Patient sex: F
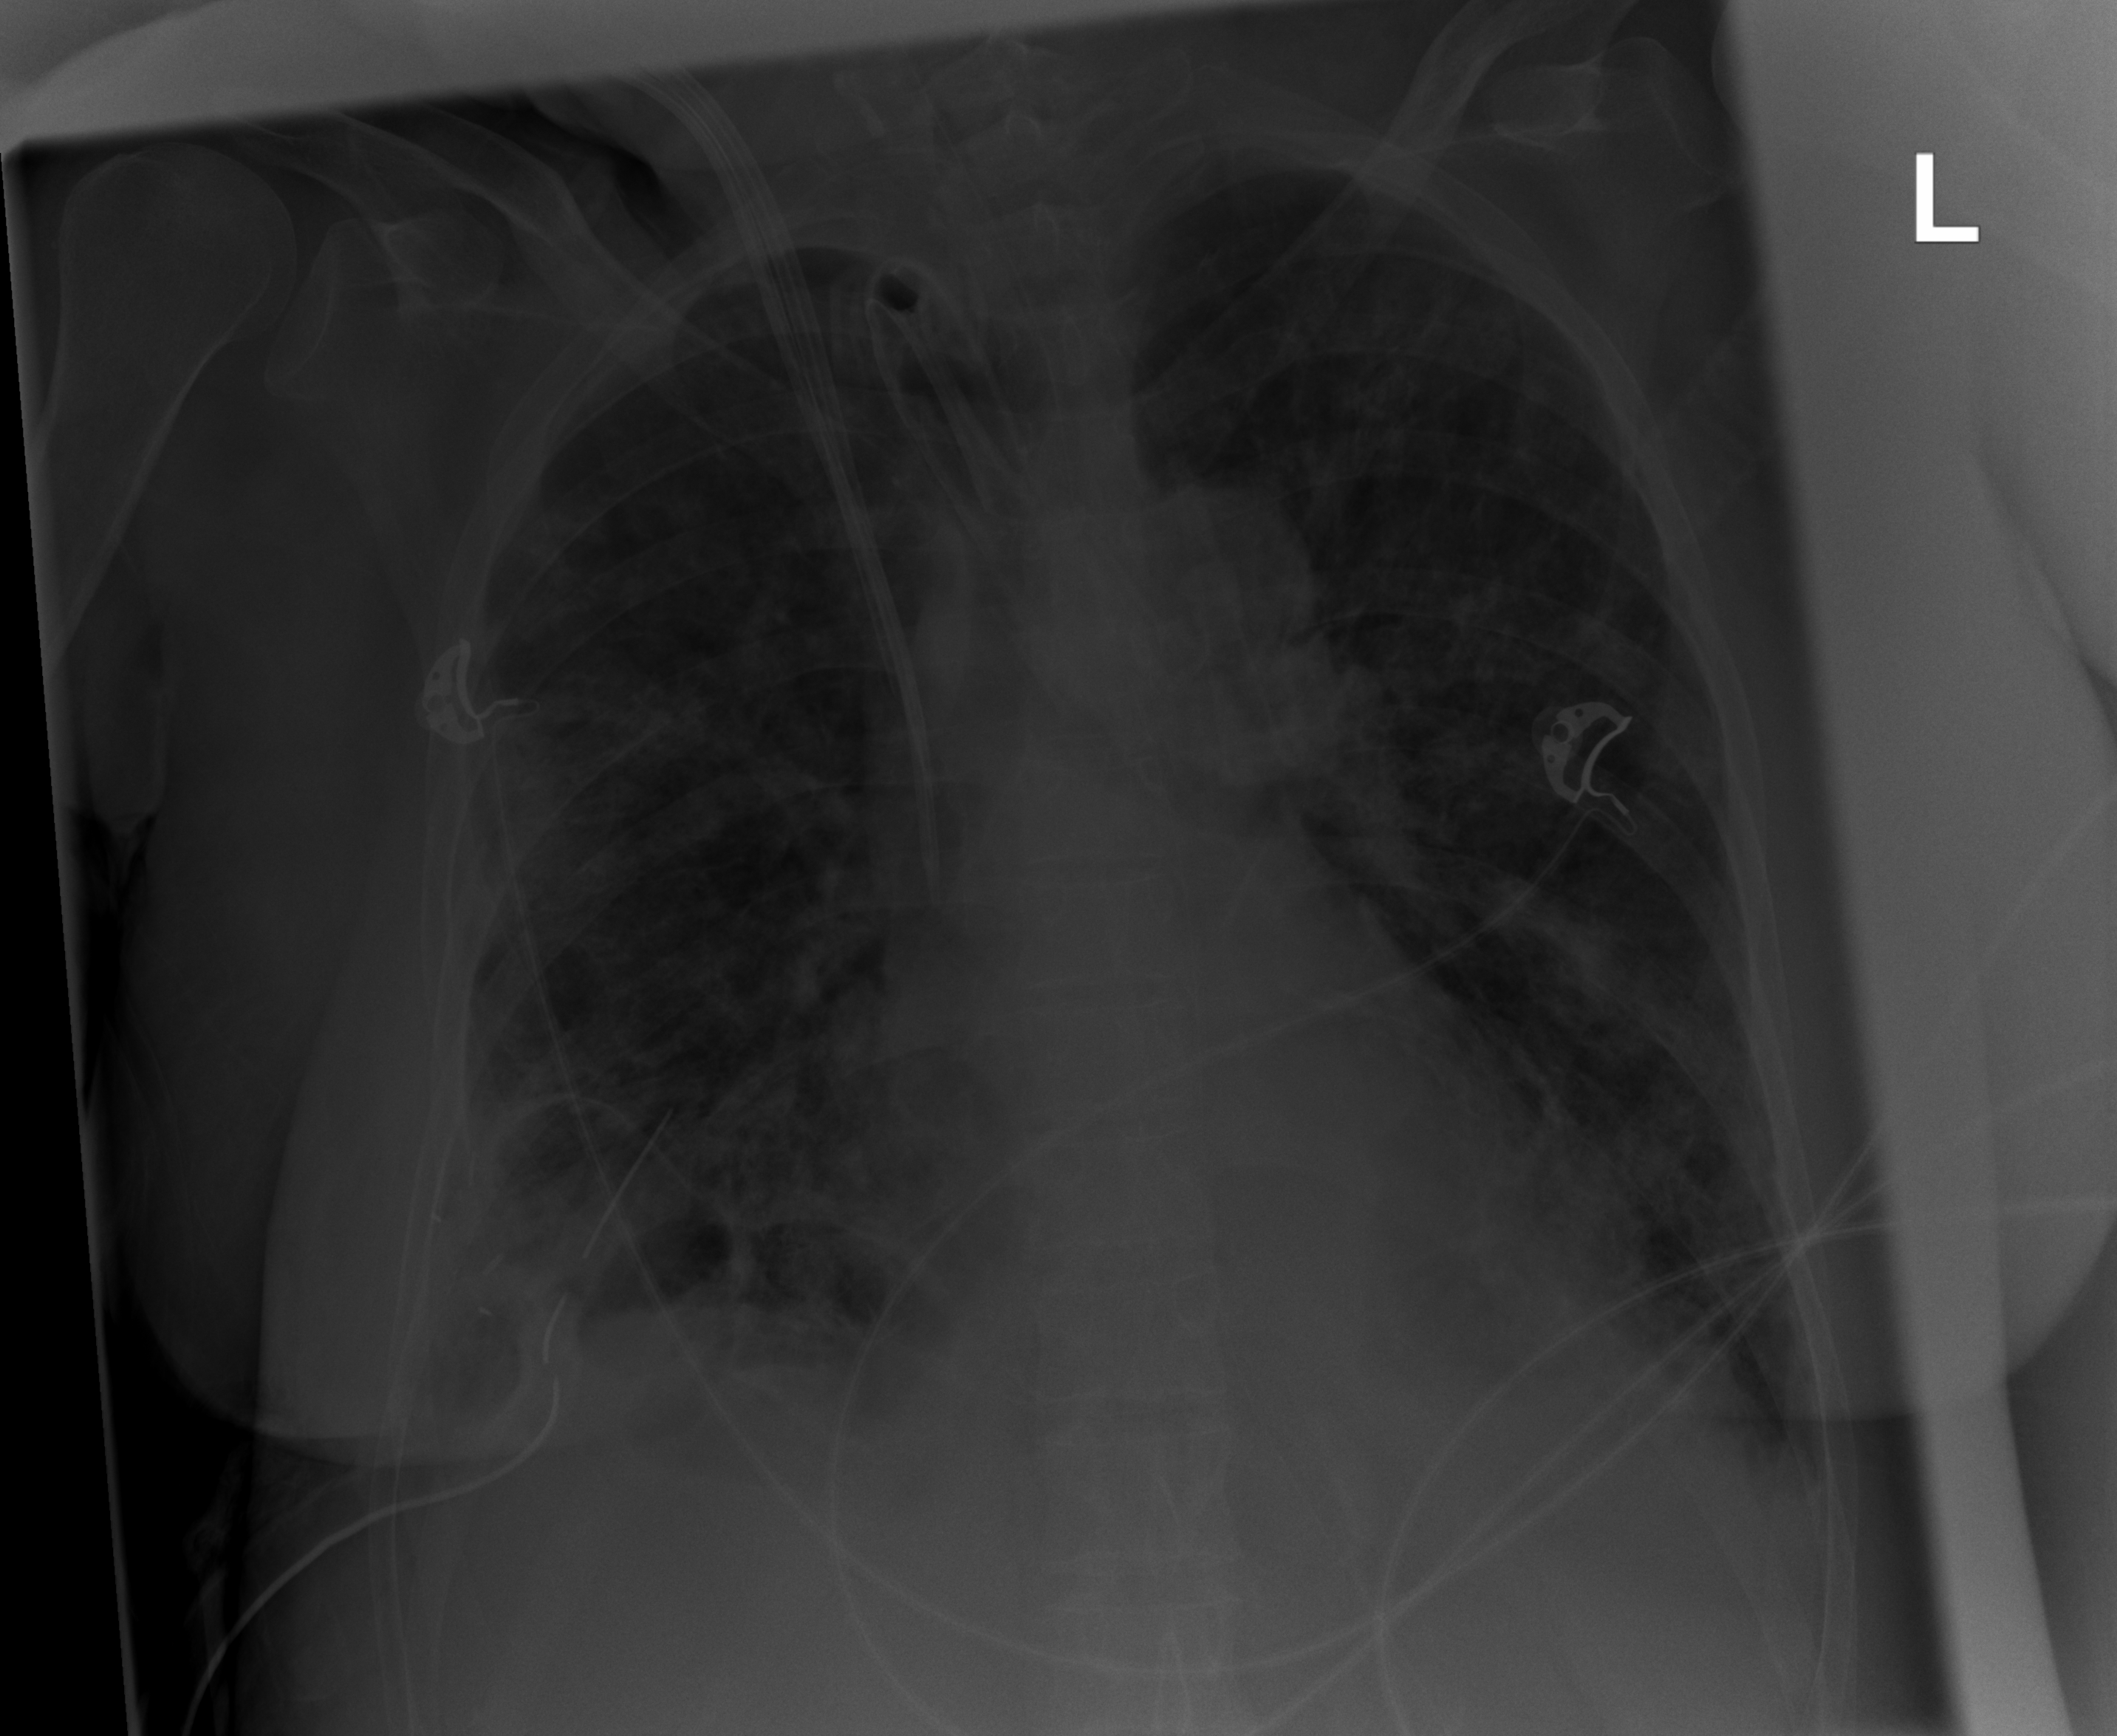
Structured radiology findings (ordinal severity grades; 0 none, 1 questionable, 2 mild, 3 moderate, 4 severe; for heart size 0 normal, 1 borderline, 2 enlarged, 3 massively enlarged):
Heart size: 1
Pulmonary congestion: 2
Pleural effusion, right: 2
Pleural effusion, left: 2
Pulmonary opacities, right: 3
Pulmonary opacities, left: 3
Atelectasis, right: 2
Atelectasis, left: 2